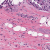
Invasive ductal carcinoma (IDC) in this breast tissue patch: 1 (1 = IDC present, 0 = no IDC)